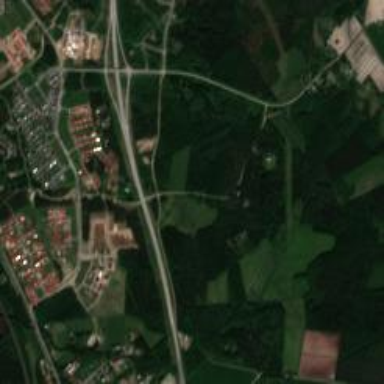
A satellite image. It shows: Motorway junction.